Question: My main node Employees has 3 values: Mob. no., UserPIN and empID. I need to check in one of my activities that if the entered UserPIN exists under thos node or not. I am not able to do this by using:
'''
if(datasnapshot.child(enteredUserPIN).exists(){
}
'''
And also I can't change my node layout as I am checking for the Mob. no. as well in another activity. Plus I can't directly give the path till the Mob. no.
Please guide.
Employees node:

My code:
'''
private void mpinexists(){
Log.d("abcd","mpinexists() reached");
checkmPINRef.addListenerForSingleValueEvent(new ValueEventListener() {
@Override
public void onDataChange(DataSnapshot dataSnapshot) {
for(DataSnapshot ds:dataSnapshot.getChildren()){
if(ds.child(enteredmPIN).exists()){
Toast.makeText(getActivity(),"mPIN already exists",Toast.LENGTH_SHORT).show();
Log.d("abcd","mpin already exists");
}
else{
Log.d("abcd","mpin doesn't exists");
Toast.makeText(getActivity(),"mPIN doesn't exists",Toast.LENGTH_SHORT).show();
}
}
}
'''
My Log:
'''
04-25 21:53:28.889 10147-10147/com.example.abcd.efg D/abcd: mpinexists() reached
04-25 21:53:31.471 10147-10147/com.example.abcd.efg D/abcd: mpin already exists
04-25 21:53:31.472 10147-10147/com.example.abcd.efg D/abcd: mpin doesn't exists
'''
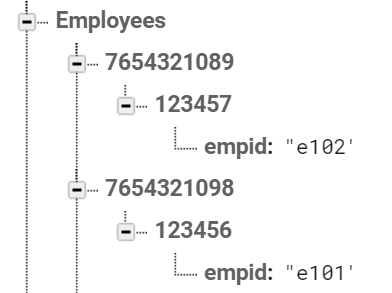
Answer: In order to solve this, you need to use a 'Query' and 'exists()' method on the 'DataSnapshot' object like this:
'''
DatabaseReference rootRef = FirebaseDatabase.getInstance().getReference();
Query query = rootRef
.child("Employees")
.child(mobileNumber) //Could be: 765432189
.child(userPin) //Could be: 123457
.orderBychild("empid")
.equalsTo(enteredUserPIN);
ValueEventListener valueEventListener = new ValueEventListener() {
@Override
public void onDataChange(DataSnapshot dataSnapshot) {
if(dataSnapshot.exists()) {
//Do something
} else {
//Do something else
}
}
@Override
public void onCancelled(DatabaseError databaseError) {}
};
query.addListenerForSingleValueEvent(valueEventListener);
'''
According to your edit, please use the follwing code:
'''
DatabaseReference rootRef = FirebaseDatabase.getInstance().getReference();
DatabaseReference employeesRef = rootRef.child("Employees");
ValueEventListener valueEventListener = new ValueEventListener() {
@Override
public void onDataChange(DataSnapshot dataSnapshot) {
for(DataSnapshot ds : dataSnapshot.getChildren()) {
if(ds.child(enteredUserPIN).exists()) {
//Do something
} else {
//Do something else
}
}
}
@Override
public void onCancelled(DatabaseError databaseError) {}
};
employeesRef.addListenerForSingleValueEvent(valueEventListener);
'''